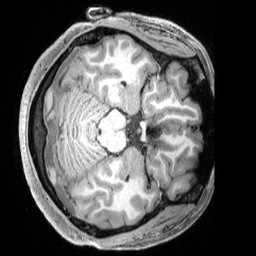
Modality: T1w
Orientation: axial
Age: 24
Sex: female
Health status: ill
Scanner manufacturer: siemens
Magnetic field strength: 3 T
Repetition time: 2.4 s
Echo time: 0.00222 s